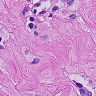
Metastatic tissue present: yes